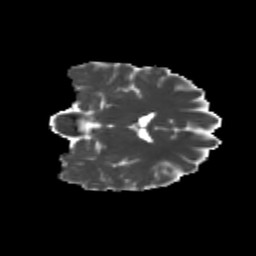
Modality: MD
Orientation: coronal
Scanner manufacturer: siemens
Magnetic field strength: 3 T
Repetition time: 9.2 s
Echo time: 0.084 s